七年级 · 解析几何
小题 8.0 分)

如图, 数轴上每相邻两点之间的距离都是 1 个单位长度.

(1)如果点 $A$ 与点 $E$ 表示的数互为相反数, 那么 $A E$ 的中点是什么? 点 $C, F$ 表示的数分别是多少?

(2)如果点 $B$ 与点 $G$ 表示的数是互为相反数, 那么点 $D$ 到原点的距离是多少个单位长度? 它表示的数是多少?
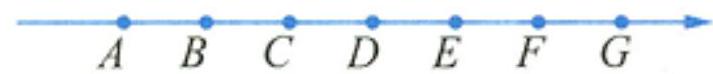
答案: (1)当点 $A$ 与点 $E$ 表示的数互为相反数时, $A E$ 的中点就是数轴的原点.而图中 $A E$ 的中点是点 $C$, 则点 $C$ 表示的数是 0, 所以点 $F$ 表示的数是